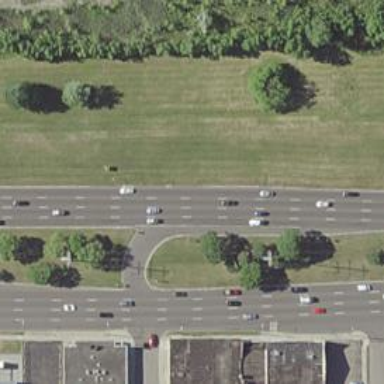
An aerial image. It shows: Trunk link highway.